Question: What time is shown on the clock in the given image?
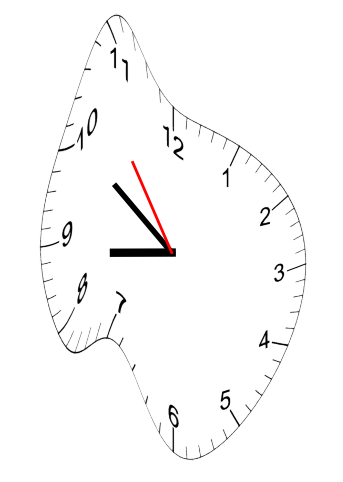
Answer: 08:50:54